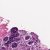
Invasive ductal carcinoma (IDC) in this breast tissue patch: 0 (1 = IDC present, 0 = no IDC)